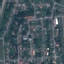
Land use / land cover class: Residential